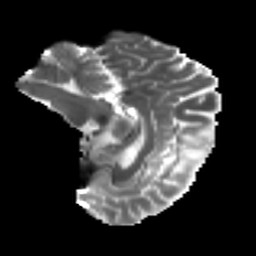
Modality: T2w
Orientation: sagittal
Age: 52
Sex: female
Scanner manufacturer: ge
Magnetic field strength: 3 T
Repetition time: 7.8 s
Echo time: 0.0608 s